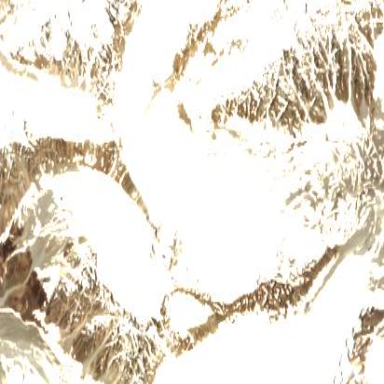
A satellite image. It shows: Stunning view of glacier.